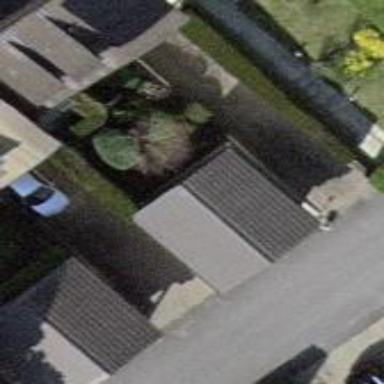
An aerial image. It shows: Group of garages.